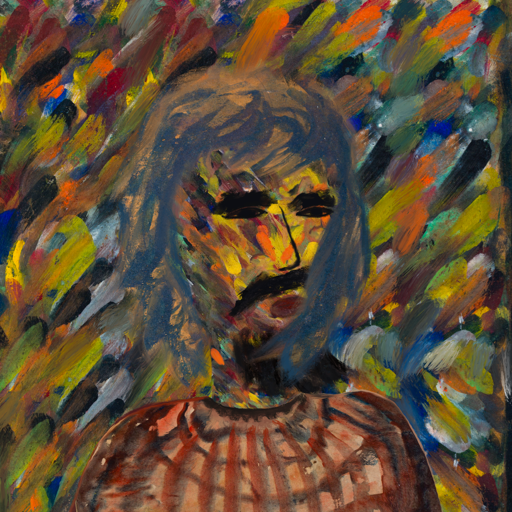
Background: An_Impression, Head And Neck Side: An_Impression, Face Side: Mosgoul, Bust: Orphan, Hair Side: In_The_Sun, Head Accessory: Blank, Second Necklace: Blank, Necklace: Blank, Baby: Blank